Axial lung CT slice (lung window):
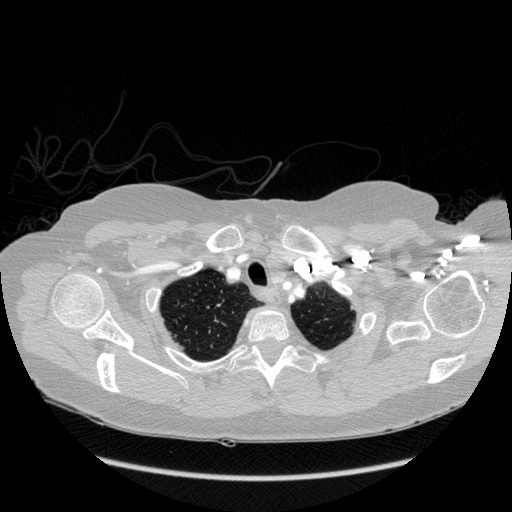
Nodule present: no